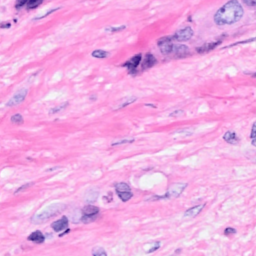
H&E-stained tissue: Breast